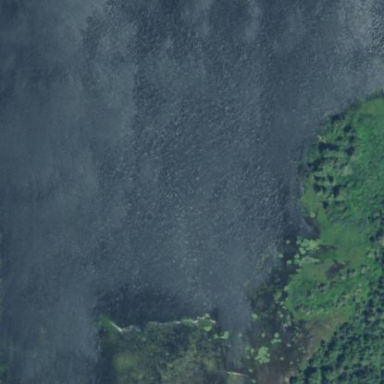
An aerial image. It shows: Serene lake.